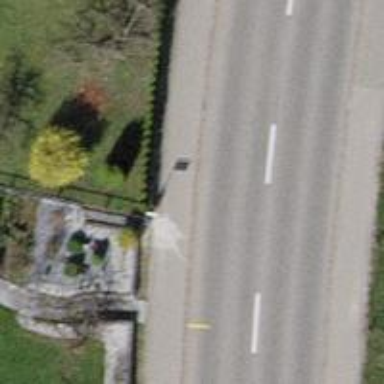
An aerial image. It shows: Bus stop with platform for public transport.